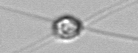
Label: Chaetoceros_danicus